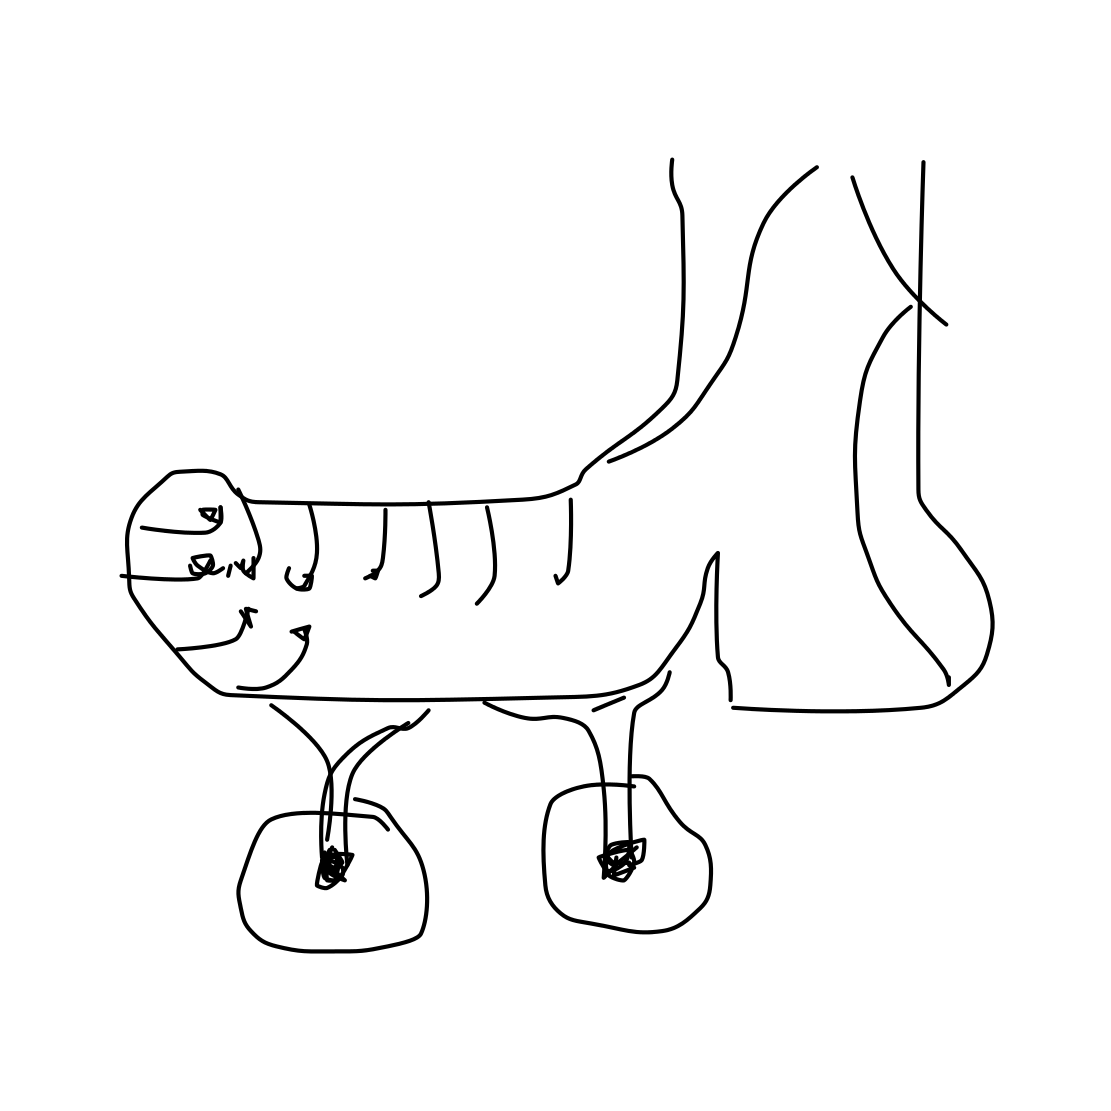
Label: rollerblades